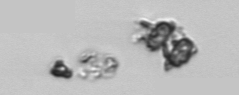
Label: Thalassiosira_TAG_external_detritus